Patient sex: F
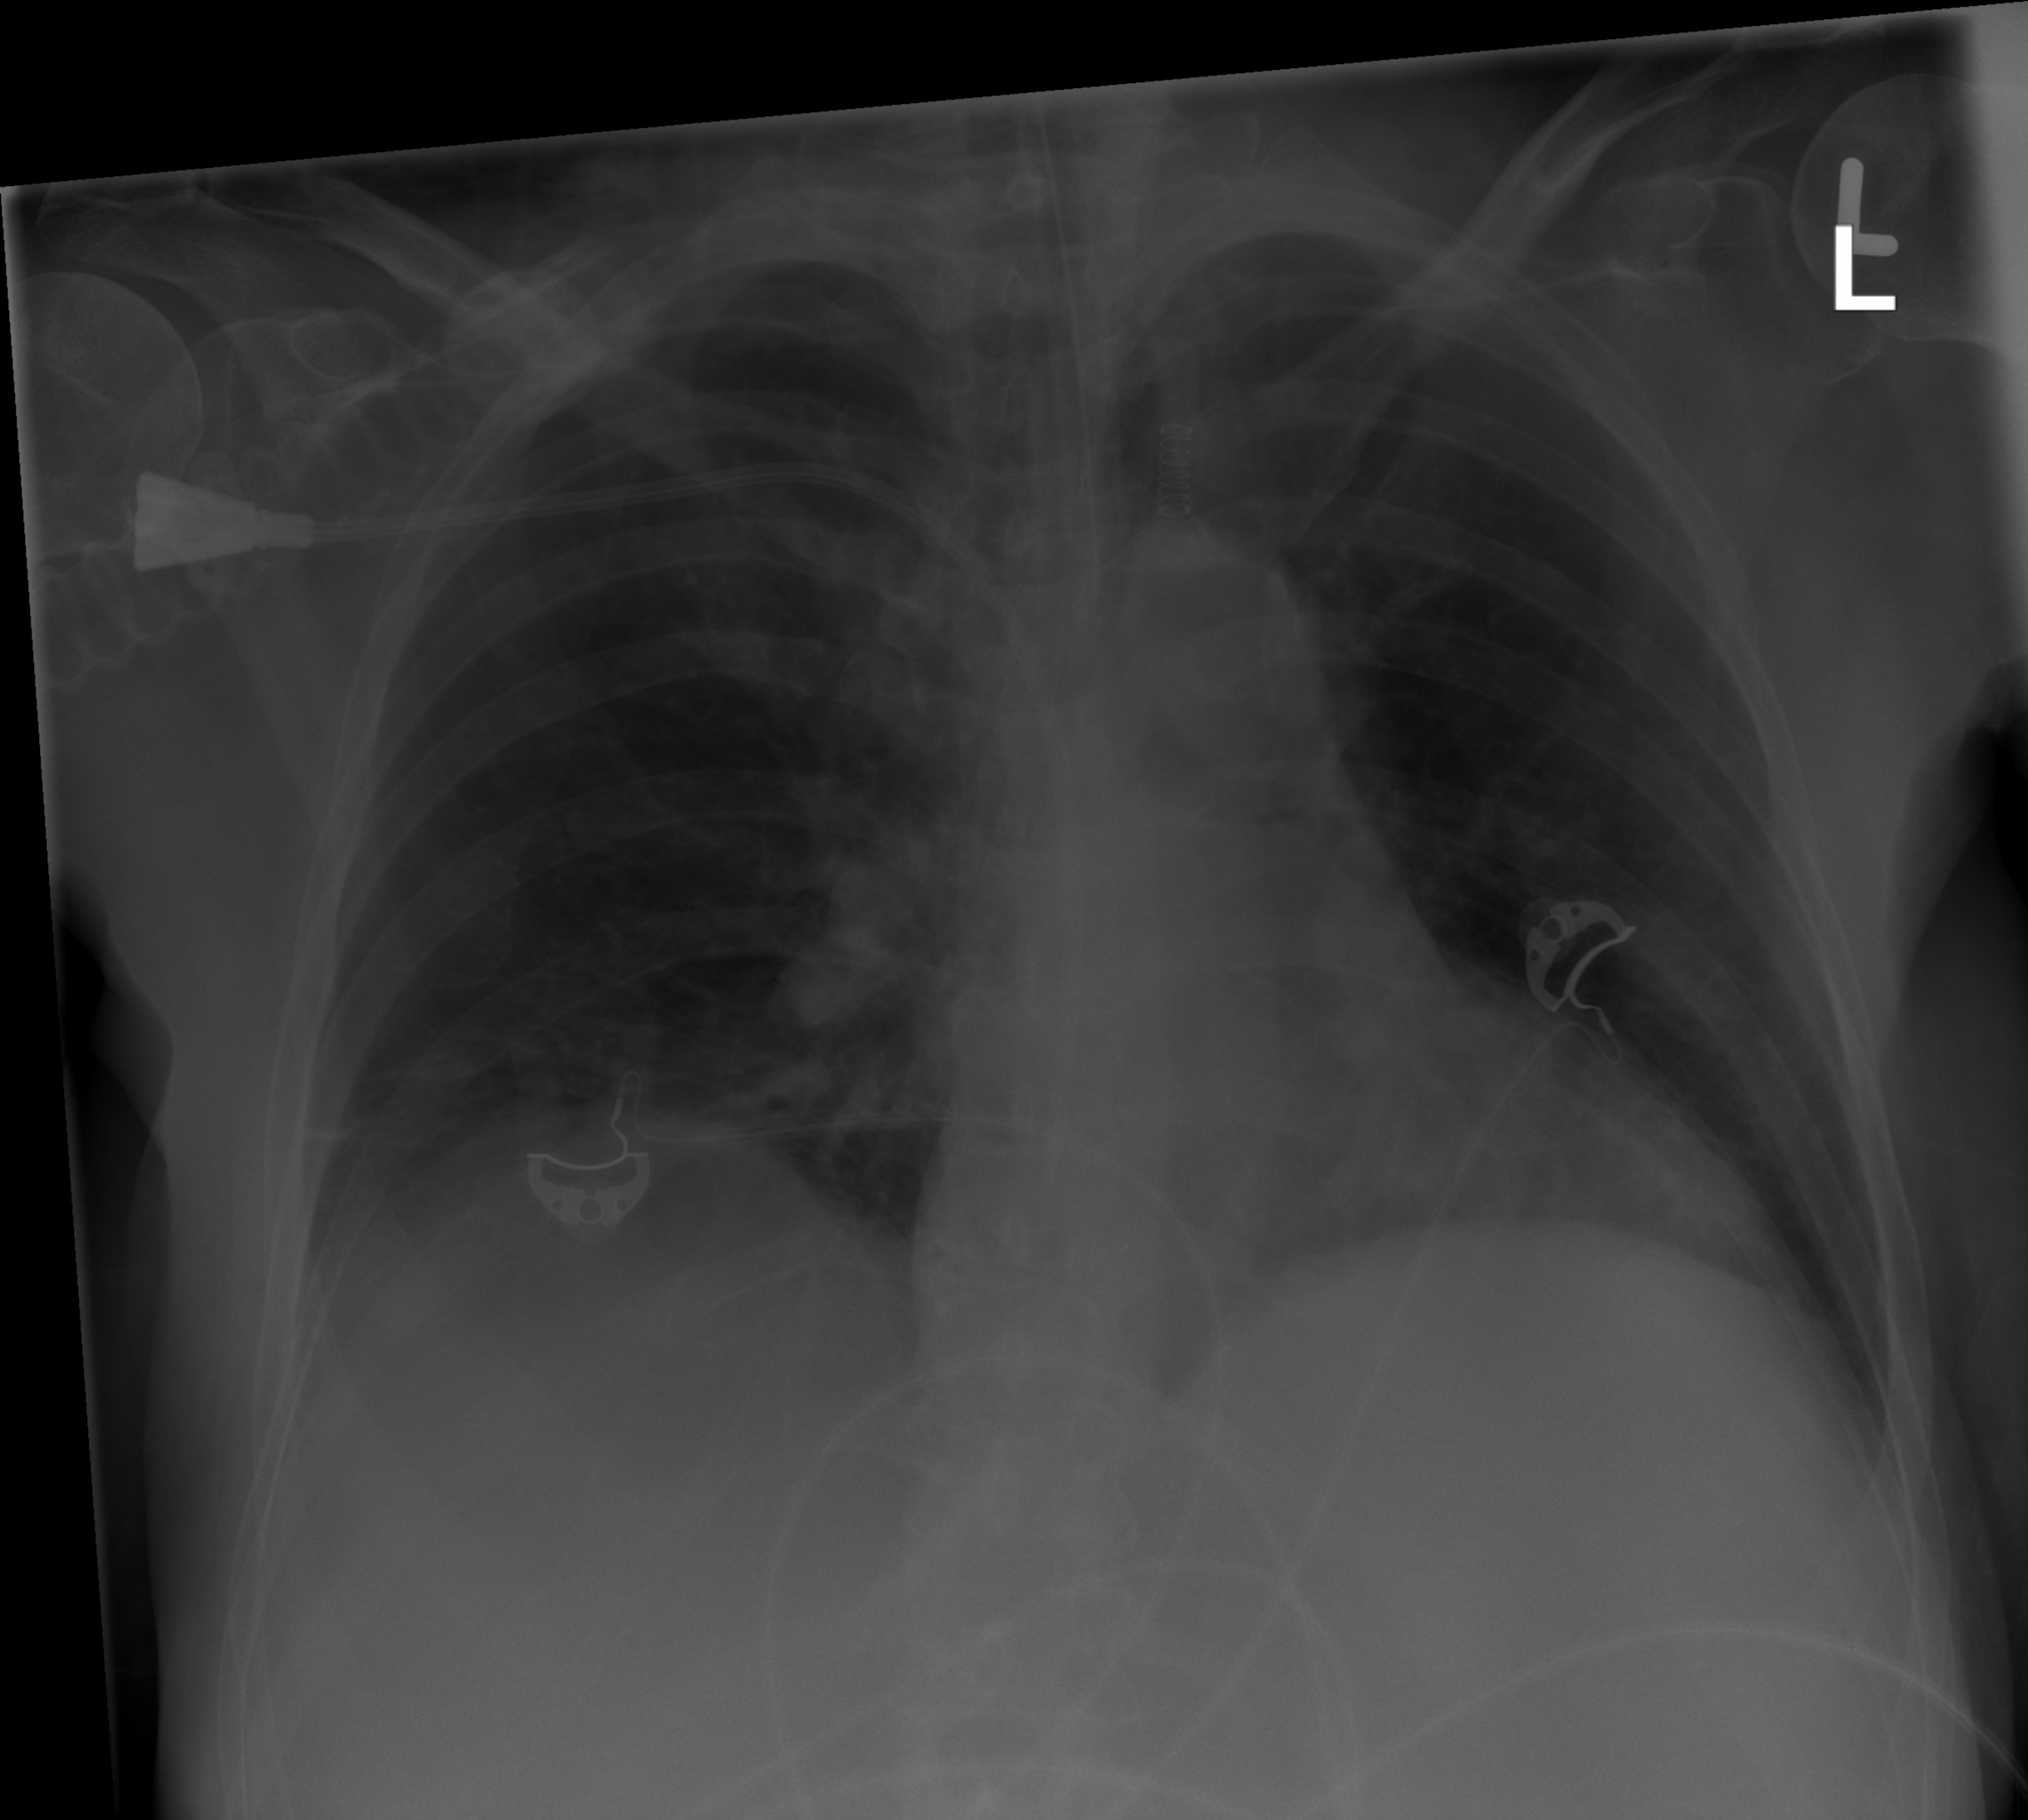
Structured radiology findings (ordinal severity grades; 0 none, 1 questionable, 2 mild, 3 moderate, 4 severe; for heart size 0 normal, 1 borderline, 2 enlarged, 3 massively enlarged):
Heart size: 0
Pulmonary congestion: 0
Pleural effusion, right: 0
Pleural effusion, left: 0
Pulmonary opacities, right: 0
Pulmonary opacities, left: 0
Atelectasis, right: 2
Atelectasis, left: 0